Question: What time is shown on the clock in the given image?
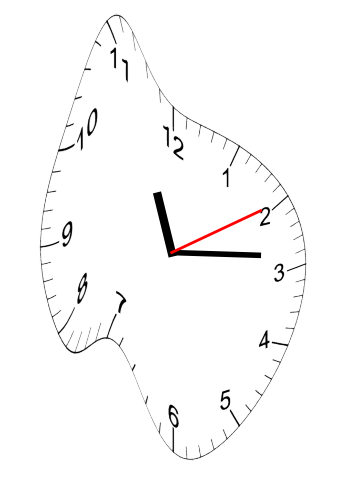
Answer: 11:14:10